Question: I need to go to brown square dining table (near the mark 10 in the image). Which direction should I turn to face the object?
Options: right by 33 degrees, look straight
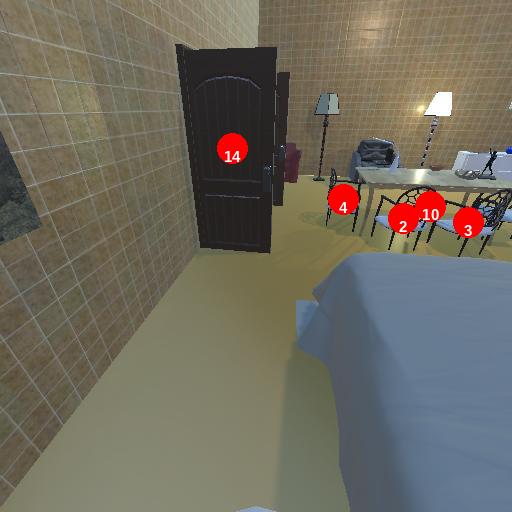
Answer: right by 33 degrees